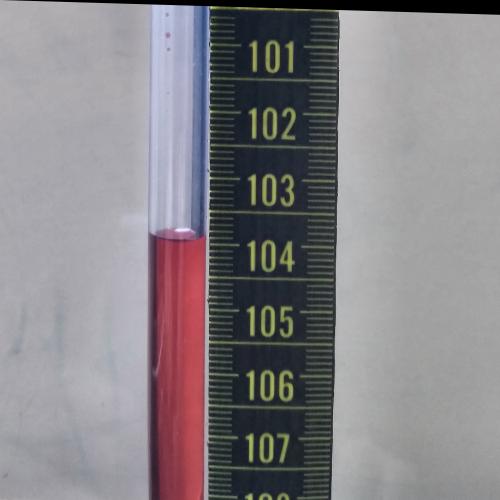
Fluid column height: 104.0 cm